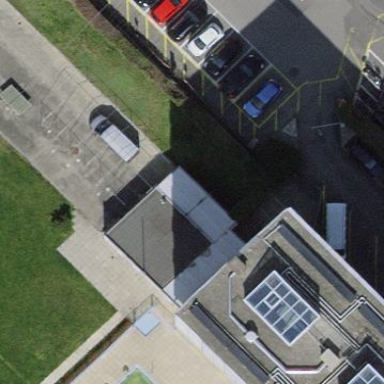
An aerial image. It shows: View of roof of building.